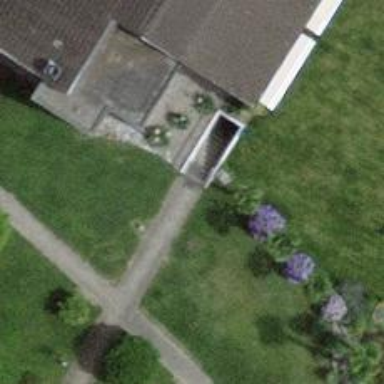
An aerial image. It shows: Concrete steps.